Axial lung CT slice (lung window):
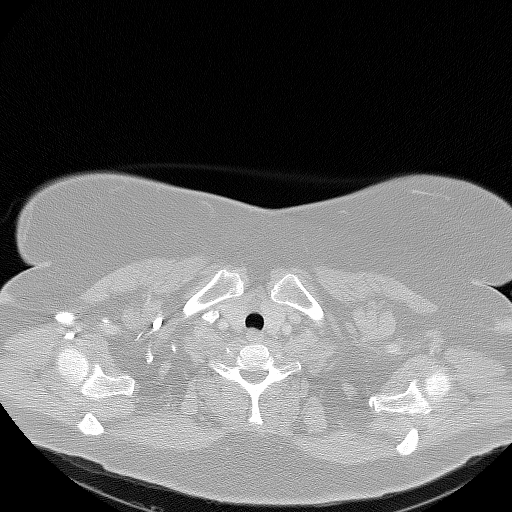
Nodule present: no